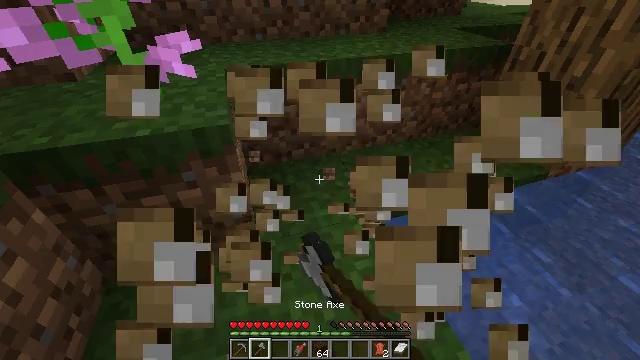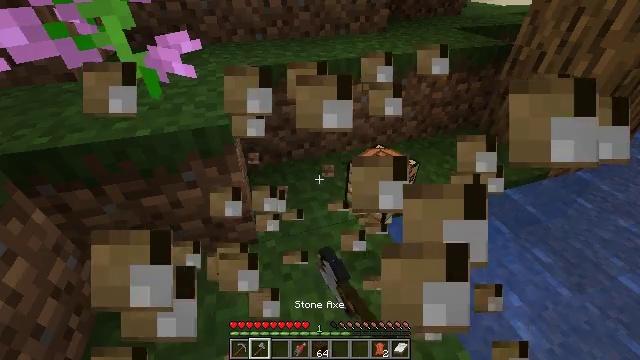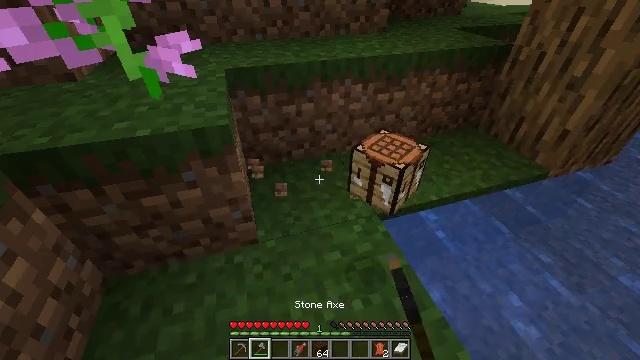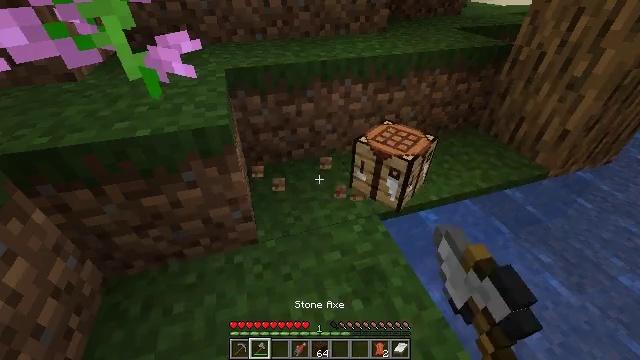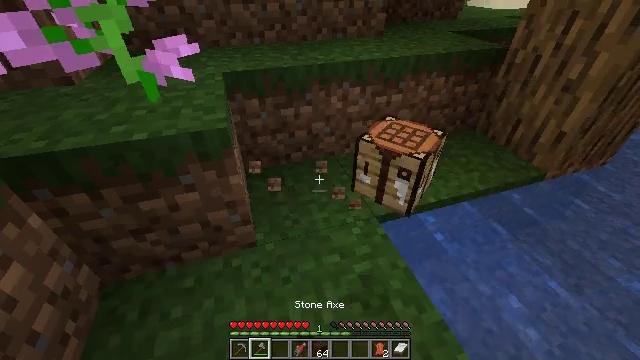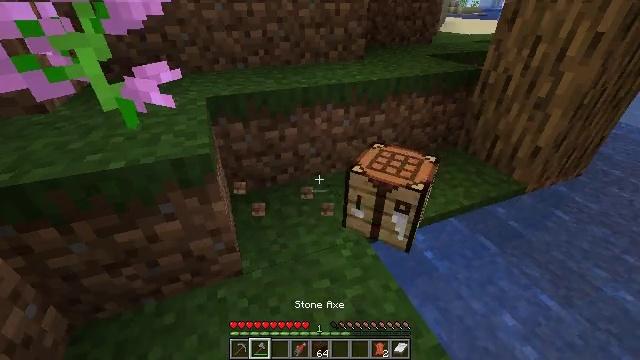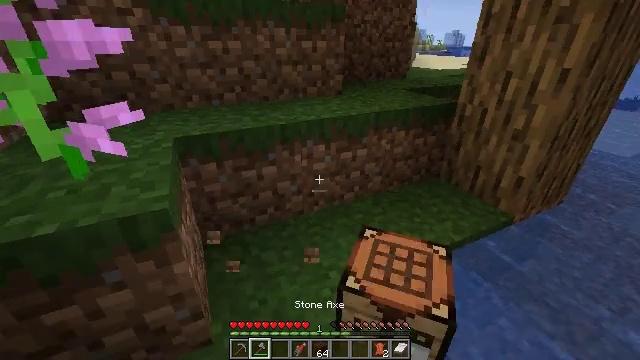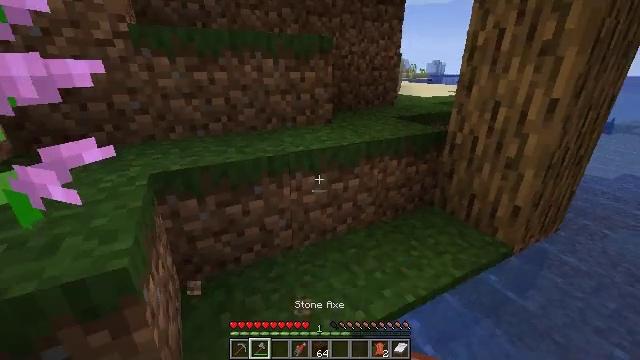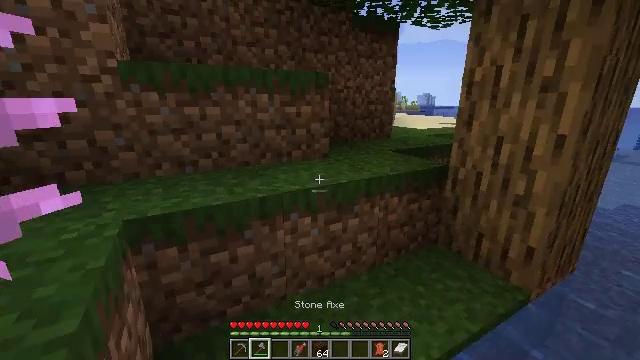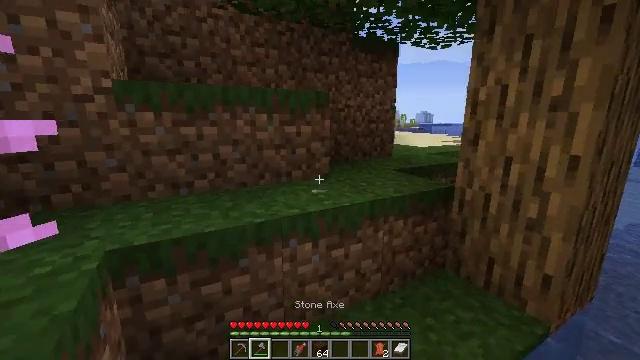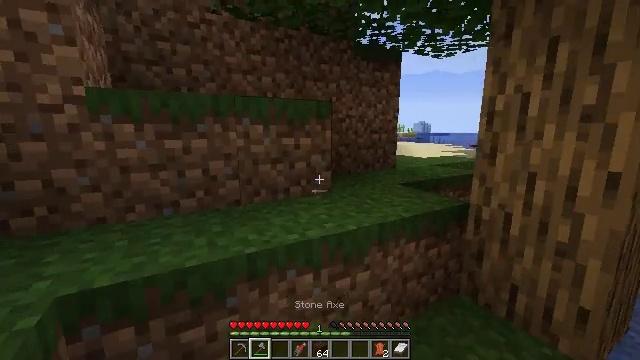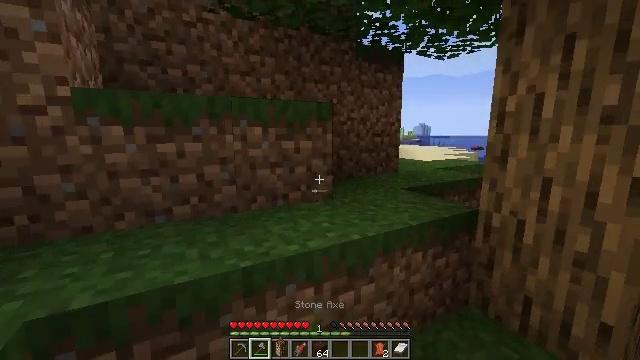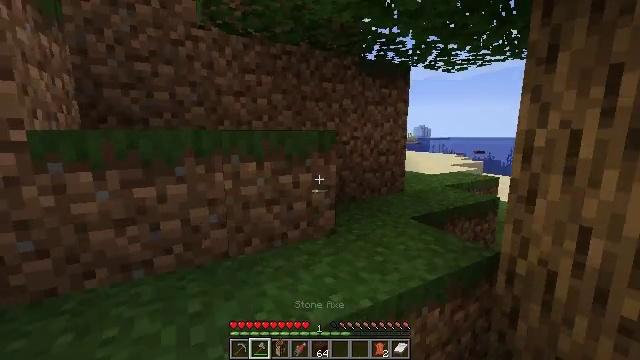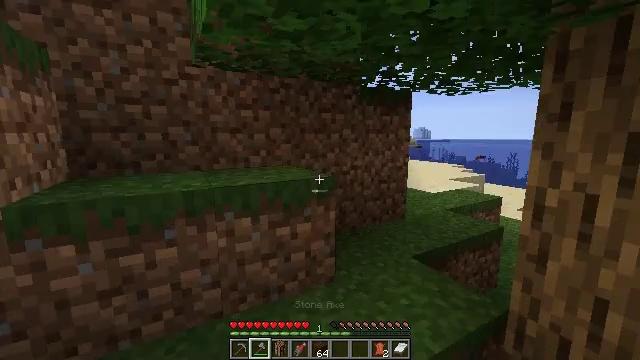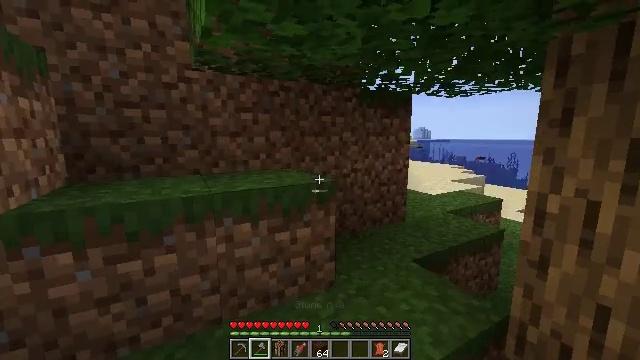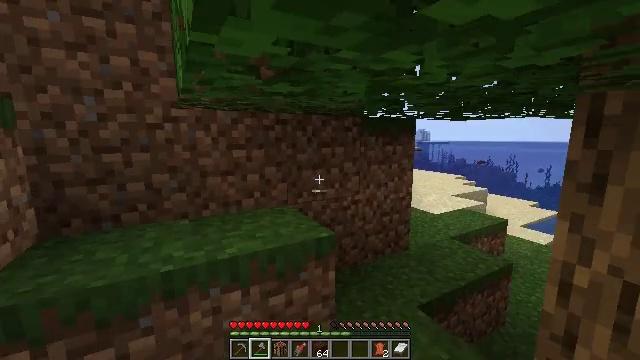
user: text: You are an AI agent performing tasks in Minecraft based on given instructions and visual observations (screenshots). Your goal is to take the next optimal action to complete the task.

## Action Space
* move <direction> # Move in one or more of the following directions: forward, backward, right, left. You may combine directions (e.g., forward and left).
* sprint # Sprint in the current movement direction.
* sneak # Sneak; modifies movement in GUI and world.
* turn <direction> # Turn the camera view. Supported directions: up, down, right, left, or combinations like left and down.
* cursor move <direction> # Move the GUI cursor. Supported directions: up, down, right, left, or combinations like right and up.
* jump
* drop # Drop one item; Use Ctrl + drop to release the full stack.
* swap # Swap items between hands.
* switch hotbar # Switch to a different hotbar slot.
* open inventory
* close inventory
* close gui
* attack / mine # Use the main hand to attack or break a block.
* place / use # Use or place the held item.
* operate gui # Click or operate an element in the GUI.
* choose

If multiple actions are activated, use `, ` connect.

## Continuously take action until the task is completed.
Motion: motion action
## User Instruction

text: Mine the lilac flower.
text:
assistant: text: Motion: attack / mine
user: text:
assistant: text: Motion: attack / mine
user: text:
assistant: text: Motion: attack / mine
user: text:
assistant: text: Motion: no_op
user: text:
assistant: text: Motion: move forward, turn right and up
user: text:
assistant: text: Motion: move forward, turn right and up
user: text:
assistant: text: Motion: move forward, turn right and up
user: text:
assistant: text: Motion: move forward, turn up
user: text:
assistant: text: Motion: move forward, turn up
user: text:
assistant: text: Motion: move forward, turn up
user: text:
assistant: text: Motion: move forward
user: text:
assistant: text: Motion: move forward, jump
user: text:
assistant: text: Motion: move forward, jump
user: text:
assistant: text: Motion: move forward, jump
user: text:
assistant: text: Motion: move forward, jump
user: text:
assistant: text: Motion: move forward
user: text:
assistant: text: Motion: move forward
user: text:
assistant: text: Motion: move forward, turn right
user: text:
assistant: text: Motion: move forward, turn right
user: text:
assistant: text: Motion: move forward, turn right
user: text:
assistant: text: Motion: move forward, sprint
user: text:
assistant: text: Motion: move forward, sprint
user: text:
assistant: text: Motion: move forward, sprint, turn right
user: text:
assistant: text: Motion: move forward, sprint, turn right
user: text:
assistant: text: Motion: move forward, sprint, turn right
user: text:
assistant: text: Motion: move forward, sprint
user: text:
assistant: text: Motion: move forward, sprint
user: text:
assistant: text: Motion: move forward, sprint
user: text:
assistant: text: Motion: move forward, sprint
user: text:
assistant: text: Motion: move forward, sprint